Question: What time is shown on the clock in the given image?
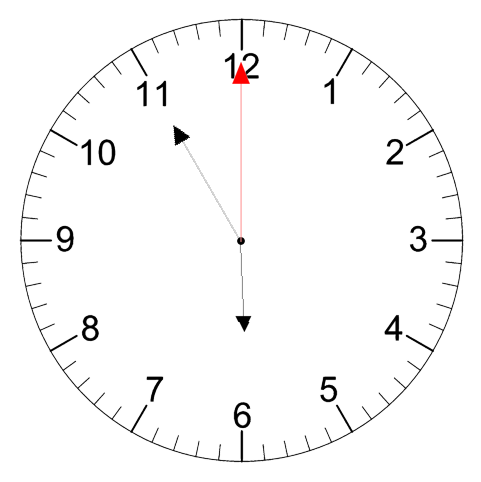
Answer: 05:55:00